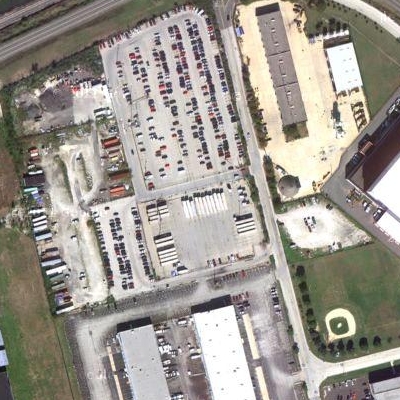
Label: Parking